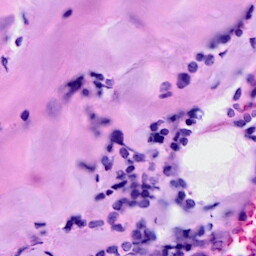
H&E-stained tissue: Breast